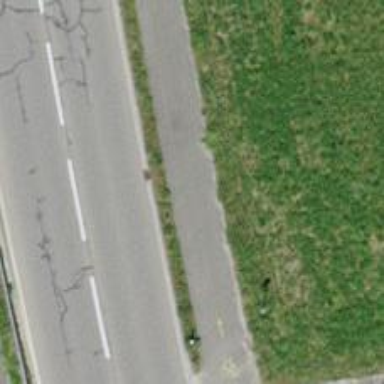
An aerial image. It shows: Cycleway.